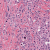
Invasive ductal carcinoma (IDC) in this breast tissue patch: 1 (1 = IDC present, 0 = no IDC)